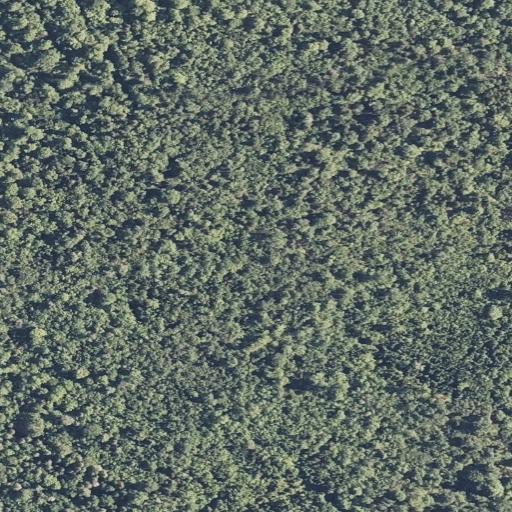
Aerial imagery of mountain in Maine named South Ridge containing mixed forest and deciduous forest